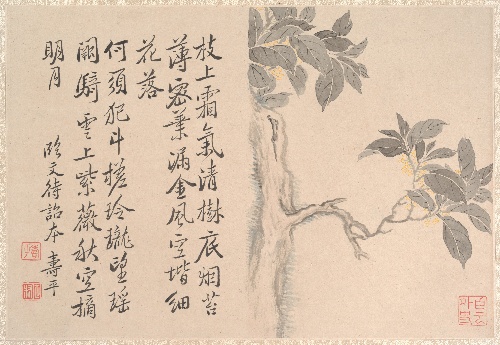
Title: 清　仿惲壽平　桂花圖　冊頁|Cassia Tree
Artist: Yun Shouping|Unidentified artist
Artist bio: Chinese, 1633–1690|
Object type: Album leaf
Classification: Paintings
Medium: Album leaf; ink and color on paper
Culture: China
Period: Qing dynasty (1644–1911)
Dimensions: 8 1/8 x 12 in. (20.6 x 30.5 cm)
Department: Asian Art
Credit line: Bequest of John M. Crawford Jr., 1988
Accession year: 1989
Repository: Metropolitan Museum of Art, New York, NY
Tags: Trees